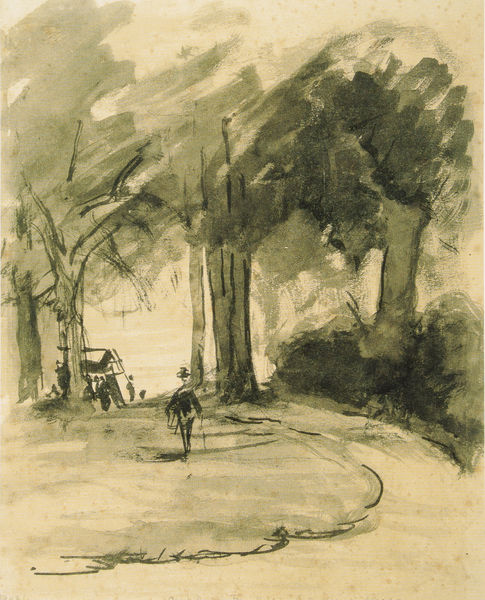
Titel: Landschaft mit Bäumen (Park bei Paris)
Künstler: Franz Marc
Standort: Kochel am See
Institution: Franz Marc Museum
Schlagwörter: baum, dunkel, feder, himmel, mann, schatten, wasser, weiß, wolken, aquarell, baumstämme, bäume, grob, grün, landschaft, menschen, ocker, see, äste, braun, grau, hell, hintergrund, hut, kreide, licht, schwarz, skizze, strasse, zeichnung, gras, haus, park, rasen, weg, wiese, beige, leute, zylinder, anzug, mensch, herr, ast, natur, stamm, busch, büsche, gebüsch, gehen, pfad, sträucher, figur, pflanzen, wald, stock, papier, biegung, stab, studie, allee, grafik, graphik, tag, klein, linien, oliv, spazieren, kutsche, auto, wagen, striche, gang, laviert, tusche, spaziergang, minimalismus, kohle, spazierstock, bleistift, entwurf, pinsel, flora, pergament, kurve, wanderer, fauna, wäldchen, beugung, lichts, spaziergänger, besichtigung, zelt, gouache, flaneur, flora und fauna, mäume, ovker, bude, flugzeug, angedeutet, geht, exkusion, ein spazierender mann, verwischte bleistiftzeichnung